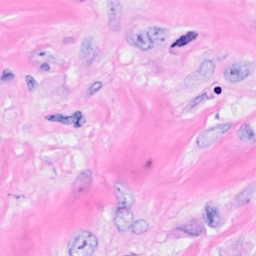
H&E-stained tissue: Breast